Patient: sex M, age 78
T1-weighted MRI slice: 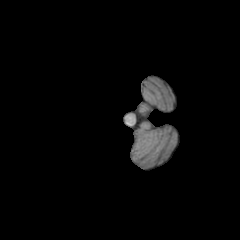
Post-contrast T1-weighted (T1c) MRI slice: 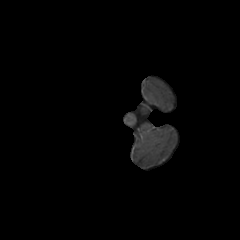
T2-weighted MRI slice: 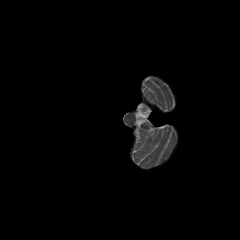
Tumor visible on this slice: no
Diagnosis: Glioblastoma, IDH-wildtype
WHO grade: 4